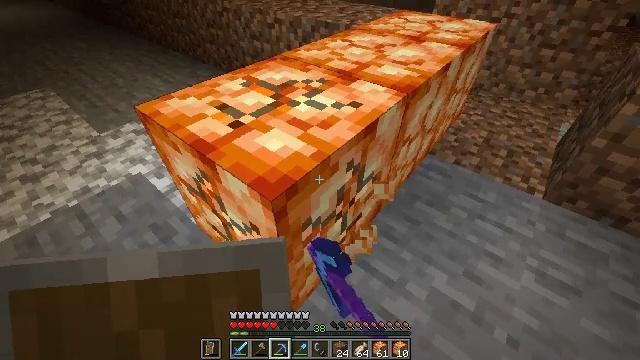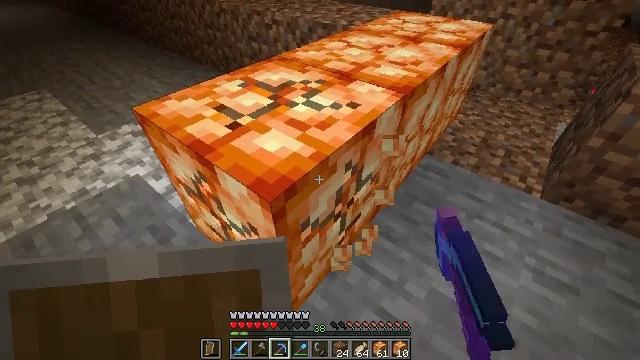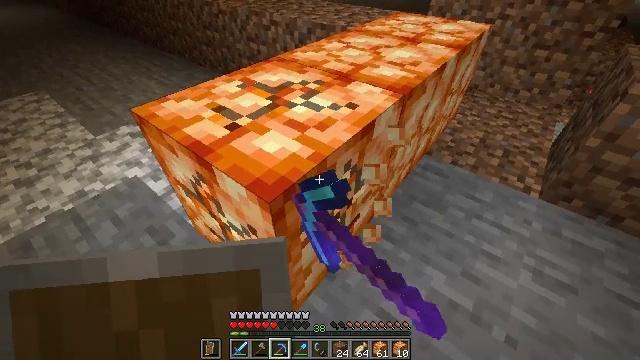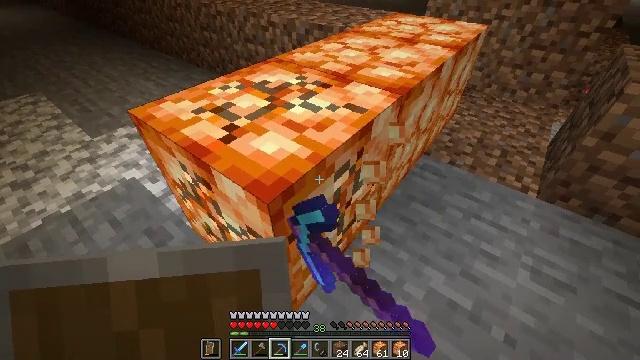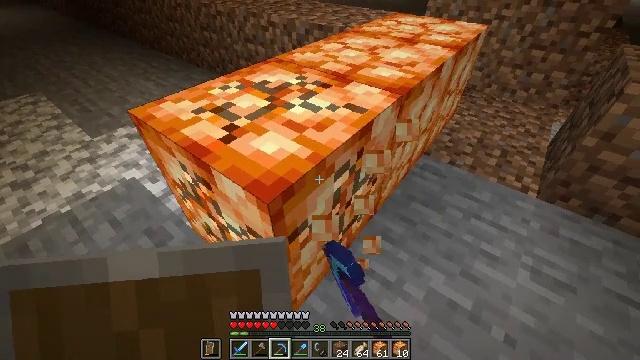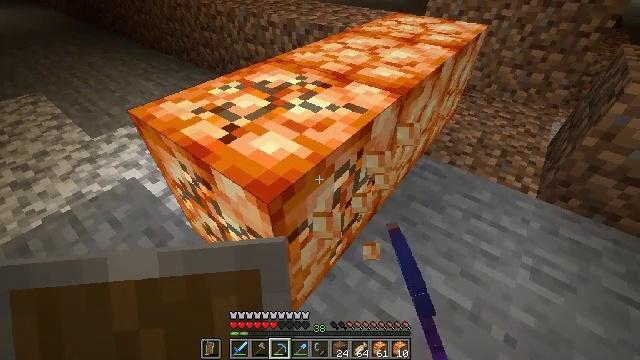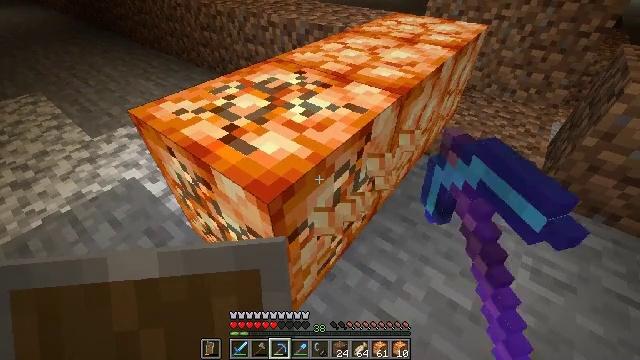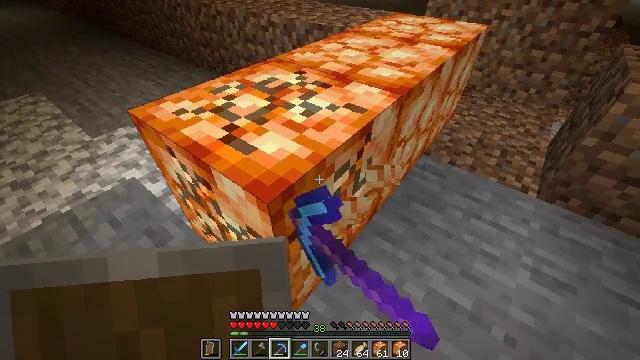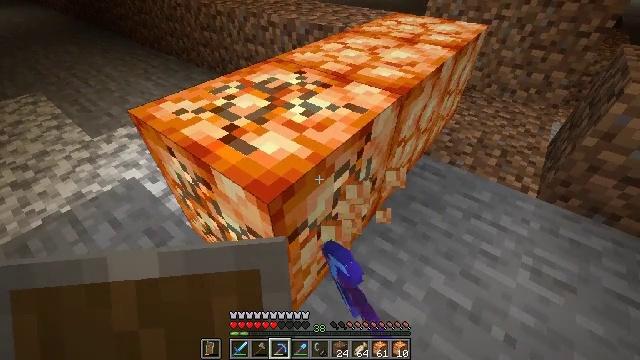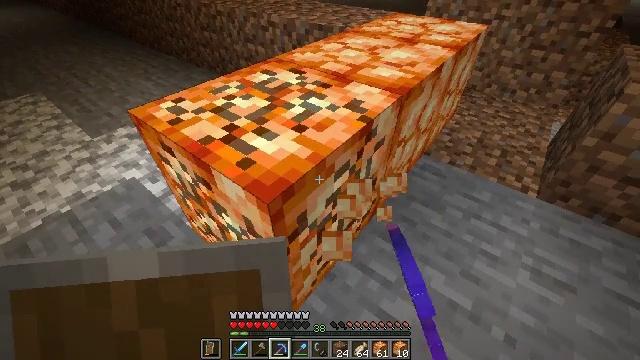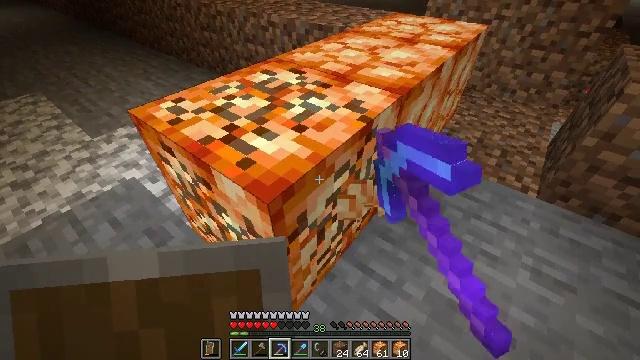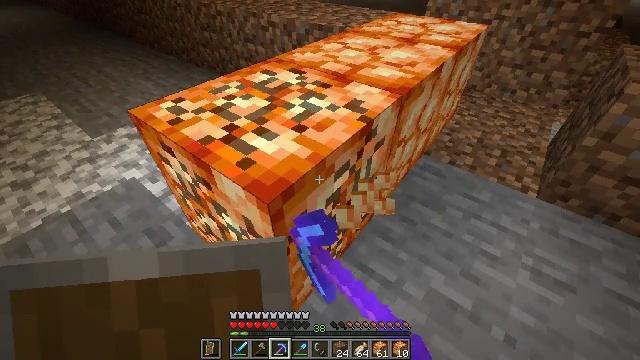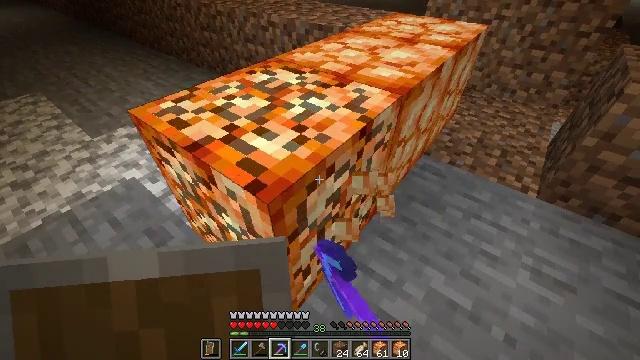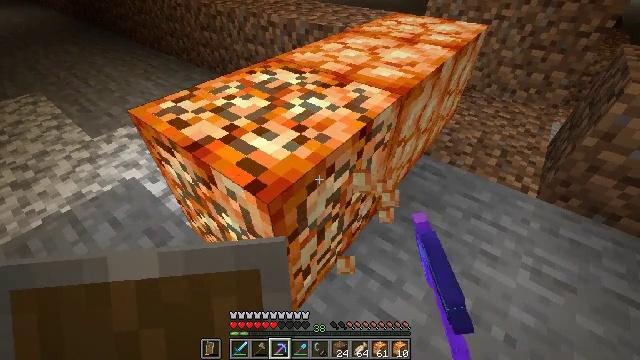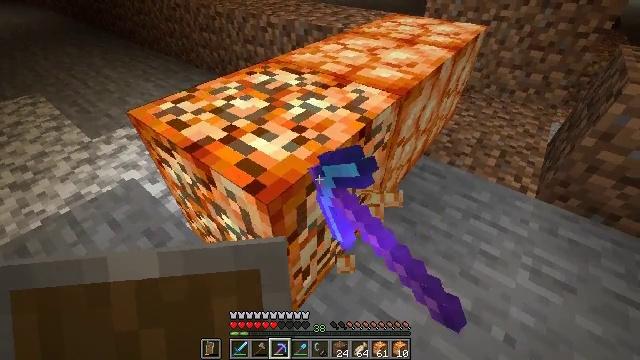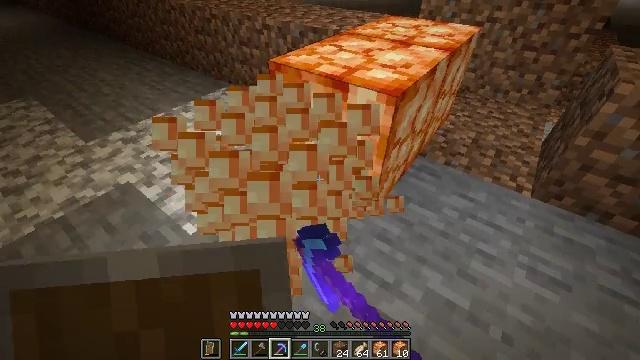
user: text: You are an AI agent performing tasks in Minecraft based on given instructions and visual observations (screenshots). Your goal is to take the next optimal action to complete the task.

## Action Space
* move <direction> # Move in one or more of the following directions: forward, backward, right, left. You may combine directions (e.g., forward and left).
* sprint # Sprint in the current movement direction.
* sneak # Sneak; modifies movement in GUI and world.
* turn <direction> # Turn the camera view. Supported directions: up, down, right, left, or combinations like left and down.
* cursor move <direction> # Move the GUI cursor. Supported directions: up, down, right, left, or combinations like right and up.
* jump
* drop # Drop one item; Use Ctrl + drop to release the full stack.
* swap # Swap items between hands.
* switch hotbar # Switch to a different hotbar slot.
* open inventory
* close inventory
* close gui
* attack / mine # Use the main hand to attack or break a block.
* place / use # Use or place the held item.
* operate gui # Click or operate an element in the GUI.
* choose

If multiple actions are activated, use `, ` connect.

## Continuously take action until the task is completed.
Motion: motion action
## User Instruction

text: Retrieve shroomlight for lighting purposes.
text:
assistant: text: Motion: attack / mine
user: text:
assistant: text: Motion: attack / mine
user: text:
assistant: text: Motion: attack / mine
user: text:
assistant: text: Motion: attack / mine
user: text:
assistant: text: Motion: attack / mine
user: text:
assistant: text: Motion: attack / mine
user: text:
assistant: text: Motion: attack / mine
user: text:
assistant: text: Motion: attack / mine
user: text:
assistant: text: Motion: attack / mine
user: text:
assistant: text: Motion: attack / mine
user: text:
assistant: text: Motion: attack / mine
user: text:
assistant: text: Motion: attack / mine
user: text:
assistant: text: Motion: attack / mine
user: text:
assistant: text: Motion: attack / mine
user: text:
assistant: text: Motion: attack / mine
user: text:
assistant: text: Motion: turn right, attack / mine
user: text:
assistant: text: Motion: move forward, turn right, attack / mine
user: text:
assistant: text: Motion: move forward, attack / mine
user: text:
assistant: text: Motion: move forward, attack / mine
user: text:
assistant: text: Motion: move forward, attack / mine
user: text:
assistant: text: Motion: attack / mine
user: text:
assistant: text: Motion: turn right, attack / mine
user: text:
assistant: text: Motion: turn right, attack / mine
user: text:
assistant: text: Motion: turn right, attack / mine
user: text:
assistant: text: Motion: turn right, attack / mine
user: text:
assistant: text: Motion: attack / mine
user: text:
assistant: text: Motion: attack / mine
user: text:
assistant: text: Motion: attack / mine
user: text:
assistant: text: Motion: attack / mine
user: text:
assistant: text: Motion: attack / mine